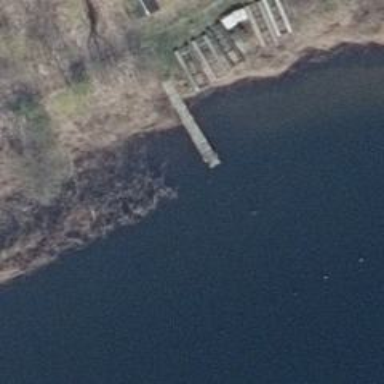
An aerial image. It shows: Man-made pier.